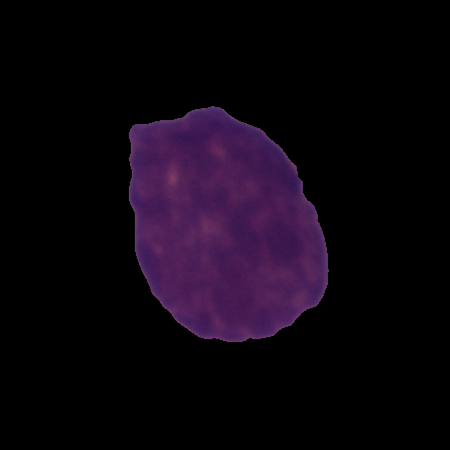
Label: cancer